Aerial crown-view tile of a tropical tree (Barro Colorado Island, Panama), acquired 20250414:
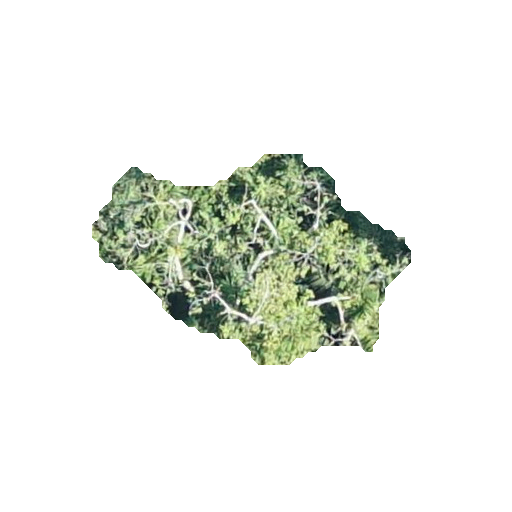
Species: Protium stevensonii
GBIF accepted scientific name: Tetragastris panamensis
Crown area: 62.979 m²